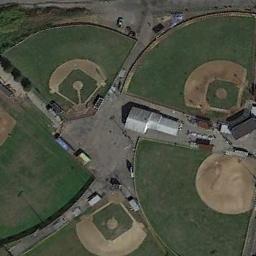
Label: baseball_diamond